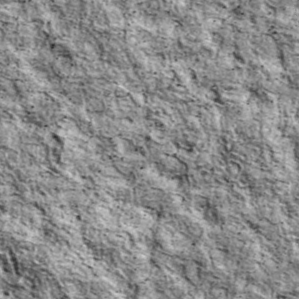
Label: non_frost